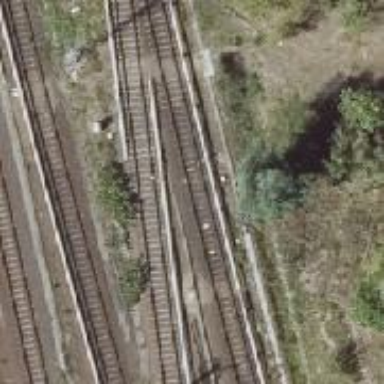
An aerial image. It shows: Railway signal.